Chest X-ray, AP view. Patient: 56 years old, sex M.
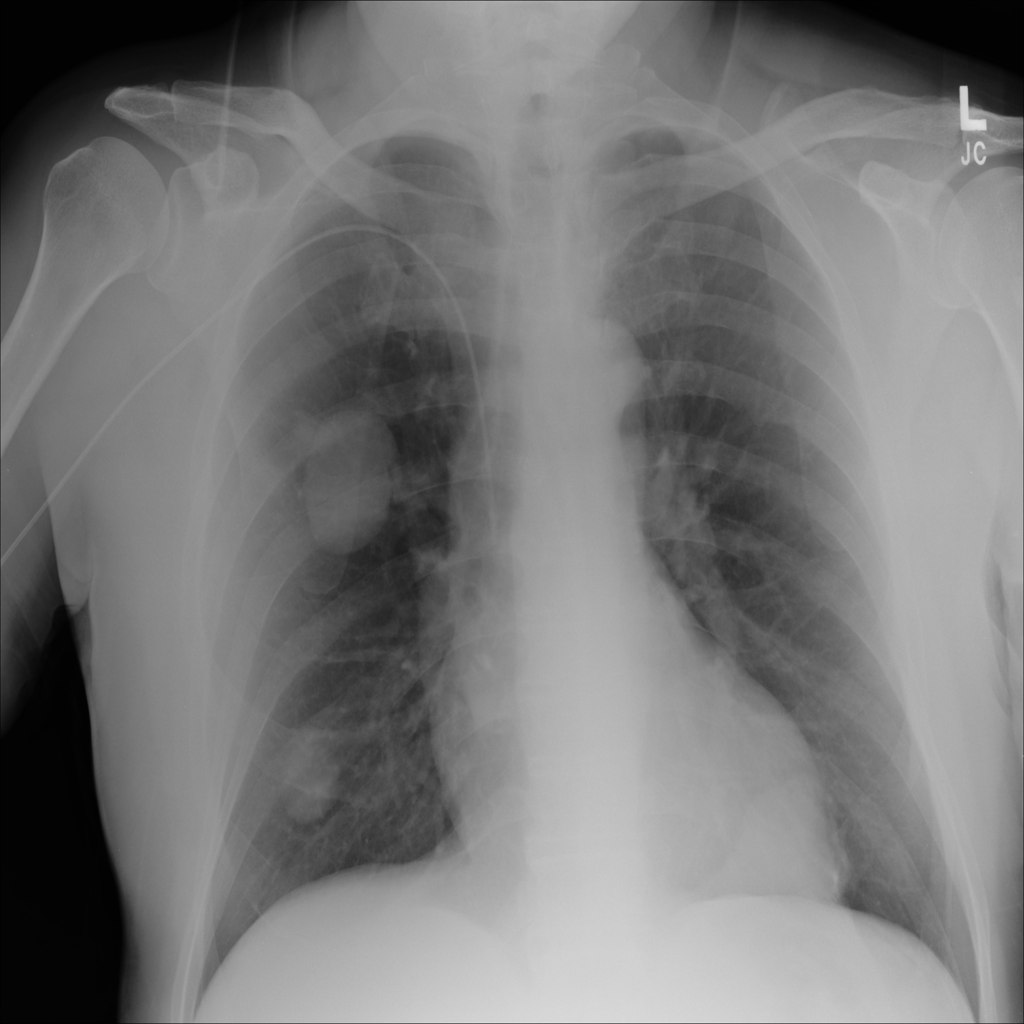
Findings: Mass